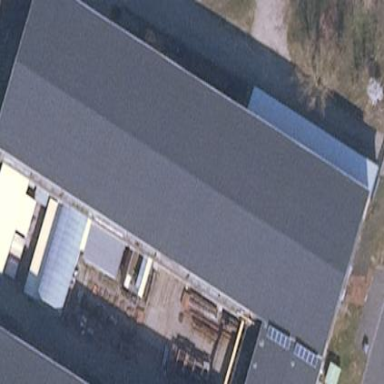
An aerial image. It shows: Part of building.